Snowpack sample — Buffalo Mountain, Silverthorne, Colorado, USA (1/25/25, 10:11 AM MST)
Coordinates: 39.6222, -106.1139
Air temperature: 22 °F
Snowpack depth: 110 cm
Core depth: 10 cm
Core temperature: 46.4 °F
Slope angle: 12°, slope face: 102°
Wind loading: high
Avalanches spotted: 0
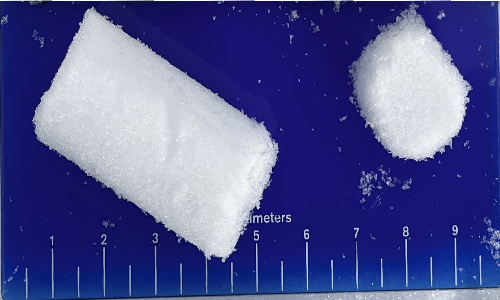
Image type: core
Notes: No avalanches nearby, collected on the outskirts of a fire break 15 meters from the treeline, on way to Buffalo and Red Mountain